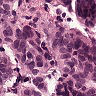
Metastatic tissue present: yes